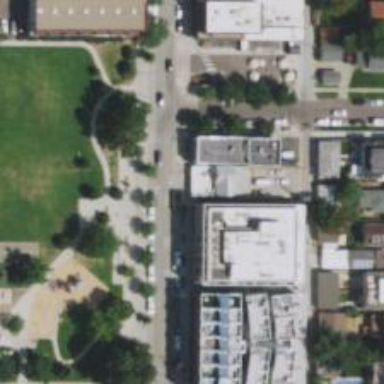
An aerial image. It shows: Veterinary facility.